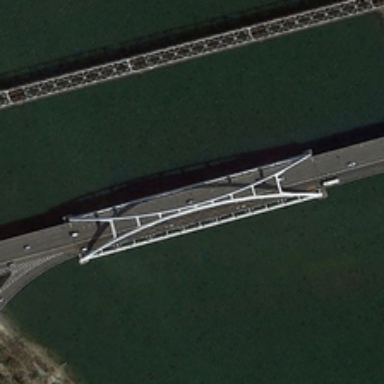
Some cars are on a bridge over a green river .